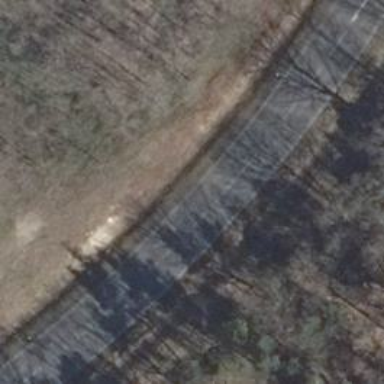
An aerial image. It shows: Tertiary road with asphalt surface.